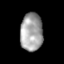
Tissue: skin
Cell type: Epithelial cells
Senescence score: 0.8991
Nuclear area (px): 839
Mean DAPI intensity: 160.789